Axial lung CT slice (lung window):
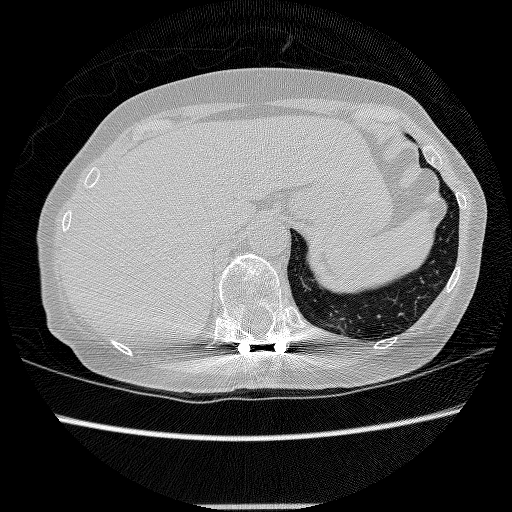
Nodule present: no